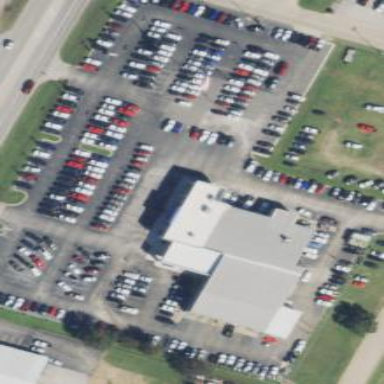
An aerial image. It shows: Car shop building.